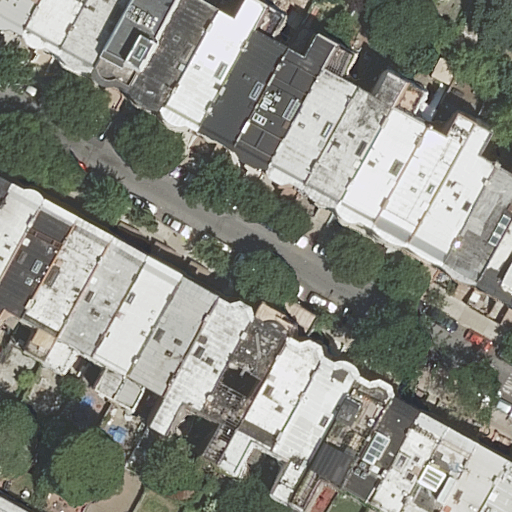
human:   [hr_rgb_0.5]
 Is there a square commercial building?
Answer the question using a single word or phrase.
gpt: no

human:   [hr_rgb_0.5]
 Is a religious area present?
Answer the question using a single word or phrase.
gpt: no

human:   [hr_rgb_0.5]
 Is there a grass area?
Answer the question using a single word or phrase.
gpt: no

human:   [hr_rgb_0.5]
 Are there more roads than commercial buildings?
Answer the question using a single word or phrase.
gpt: yes

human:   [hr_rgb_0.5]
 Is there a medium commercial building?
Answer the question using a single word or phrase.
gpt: no

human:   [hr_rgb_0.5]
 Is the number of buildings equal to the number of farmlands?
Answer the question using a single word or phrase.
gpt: no

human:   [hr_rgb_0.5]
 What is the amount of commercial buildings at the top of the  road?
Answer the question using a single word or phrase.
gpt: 0

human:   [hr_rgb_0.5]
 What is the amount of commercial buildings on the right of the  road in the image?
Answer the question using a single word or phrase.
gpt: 0

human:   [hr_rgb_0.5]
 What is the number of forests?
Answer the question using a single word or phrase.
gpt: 0

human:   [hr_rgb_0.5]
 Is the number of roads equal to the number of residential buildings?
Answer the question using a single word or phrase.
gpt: no

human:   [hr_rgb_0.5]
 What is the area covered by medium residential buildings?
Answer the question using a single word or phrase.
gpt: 4710m2

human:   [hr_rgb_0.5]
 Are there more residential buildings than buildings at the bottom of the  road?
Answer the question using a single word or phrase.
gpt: yes

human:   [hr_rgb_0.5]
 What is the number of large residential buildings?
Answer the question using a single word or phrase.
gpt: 0

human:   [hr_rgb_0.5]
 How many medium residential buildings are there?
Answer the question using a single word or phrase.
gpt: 25

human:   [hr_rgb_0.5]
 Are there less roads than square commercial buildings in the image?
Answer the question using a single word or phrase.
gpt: no

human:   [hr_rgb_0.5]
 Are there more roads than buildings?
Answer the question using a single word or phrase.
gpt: no

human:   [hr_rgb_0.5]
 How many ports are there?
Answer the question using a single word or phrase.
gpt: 0

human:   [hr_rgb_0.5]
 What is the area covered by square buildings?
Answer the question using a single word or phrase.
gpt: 0m2

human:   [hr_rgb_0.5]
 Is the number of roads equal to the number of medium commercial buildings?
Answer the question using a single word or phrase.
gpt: no

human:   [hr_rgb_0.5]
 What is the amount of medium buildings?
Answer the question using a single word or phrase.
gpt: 25

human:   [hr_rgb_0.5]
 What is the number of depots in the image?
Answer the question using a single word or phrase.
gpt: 0

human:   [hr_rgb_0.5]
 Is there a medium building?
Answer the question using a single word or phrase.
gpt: yes

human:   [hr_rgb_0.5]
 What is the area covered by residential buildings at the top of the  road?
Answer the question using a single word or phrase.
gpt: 1879m2

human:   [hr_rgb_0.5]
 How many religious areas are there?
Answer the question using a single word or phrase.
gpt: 0

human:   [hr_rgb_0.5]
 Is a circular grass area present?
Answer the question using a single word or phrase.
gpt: no

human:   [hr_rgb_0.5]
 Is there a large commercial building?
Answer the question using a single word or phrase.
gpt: no

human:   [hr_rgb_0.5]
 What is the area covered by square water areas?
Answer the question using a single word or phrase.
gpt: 0m2

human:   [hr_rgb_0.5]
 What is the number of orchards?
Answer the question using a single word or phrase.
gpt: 0

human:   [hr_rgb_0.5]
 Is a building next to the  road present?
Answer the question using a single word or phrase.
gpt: yes

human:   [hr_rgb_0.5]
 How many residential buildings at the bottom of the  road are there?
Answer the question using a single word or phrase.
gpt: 15

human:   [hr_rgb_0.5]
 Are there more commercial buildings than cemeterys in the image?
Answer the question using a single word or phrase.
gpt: no

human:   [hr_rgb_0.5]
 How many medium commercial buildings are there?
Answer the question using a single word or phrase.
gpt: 0

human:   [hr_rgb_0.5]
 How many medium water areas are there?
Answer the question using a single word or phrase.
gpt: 0

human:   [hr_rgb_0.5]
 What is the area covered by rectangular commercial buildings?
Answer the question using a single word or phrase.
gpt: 0m2

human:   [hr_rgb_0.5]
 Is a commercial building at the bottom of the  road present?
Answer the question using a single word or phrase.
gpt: no

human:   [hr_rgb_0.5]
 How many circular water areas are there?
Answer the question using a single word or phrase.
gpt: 0